Chest X-ray:
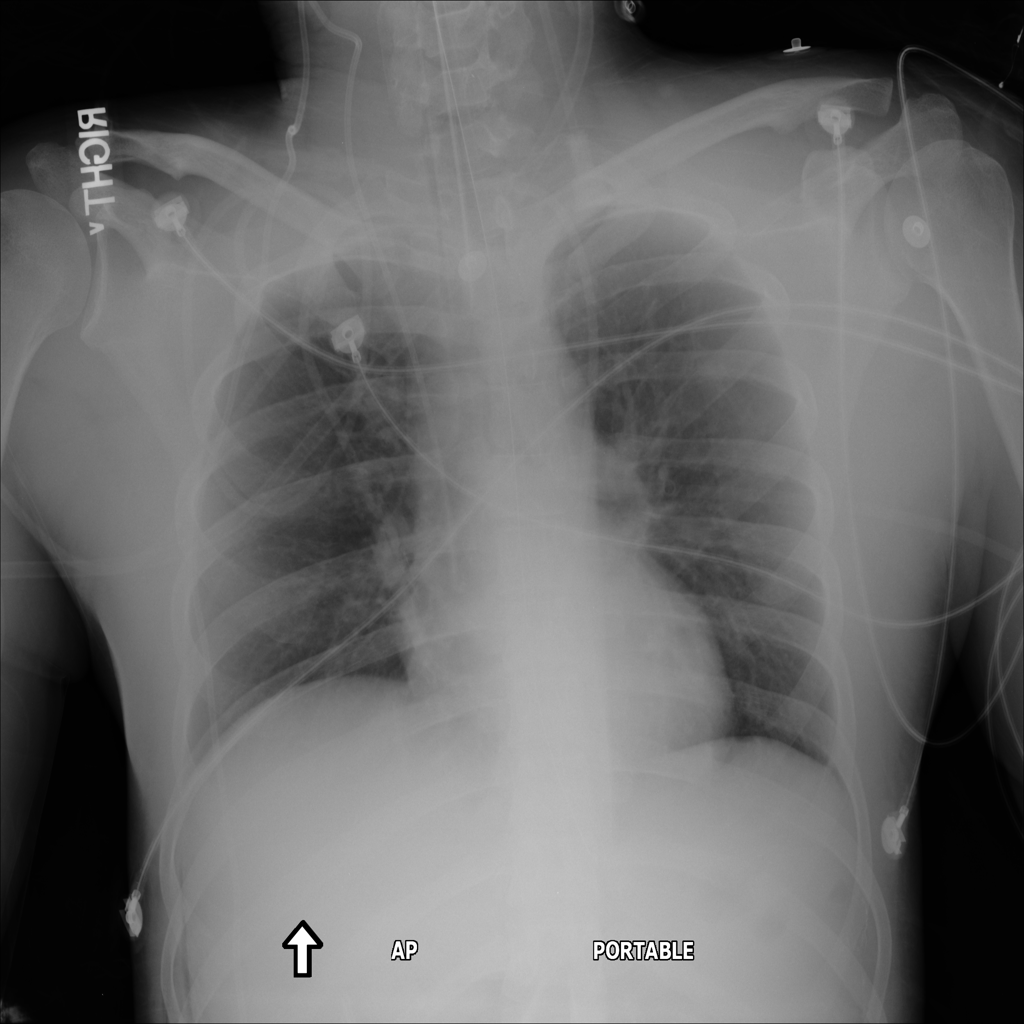
No abnormal finding: yes